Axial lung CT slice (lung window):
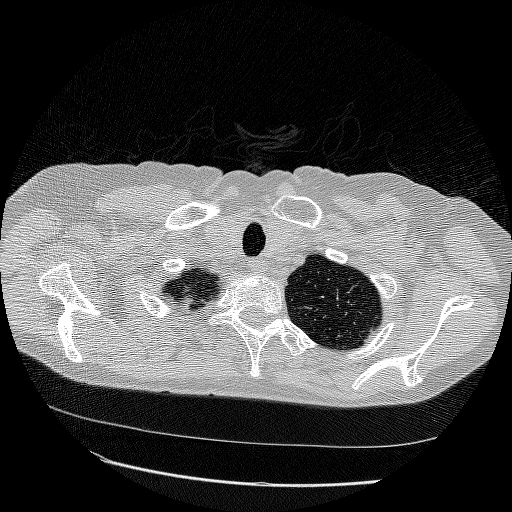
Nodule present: no